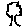
Label: tree